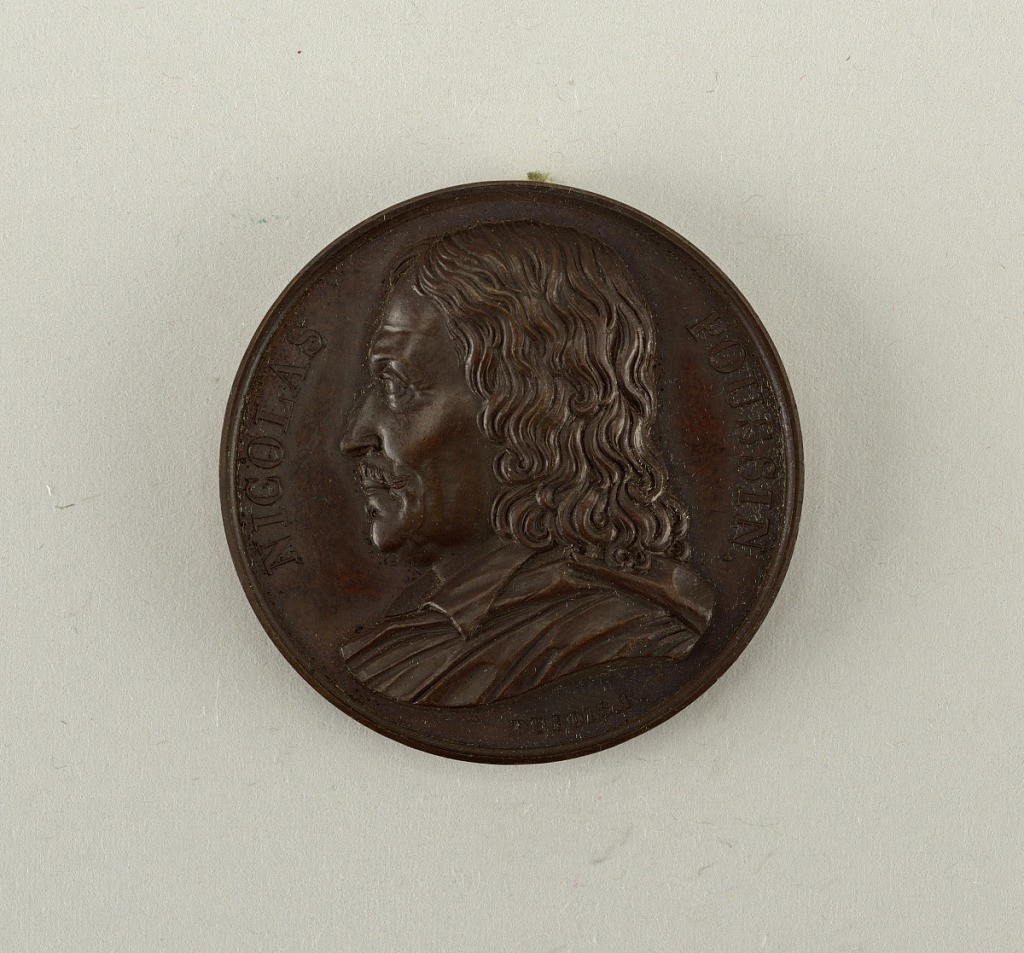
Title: Galerie métallique des grands hommes français (Great Men of France)
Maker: Jean Joseph Dubois, French, 1798 - 1841
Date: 1817
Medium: Cast bronze
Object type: Medal
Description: Bust of Nicolas Poussin (1594 -1665).